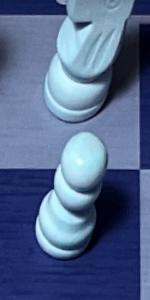
Label: Pawn_White